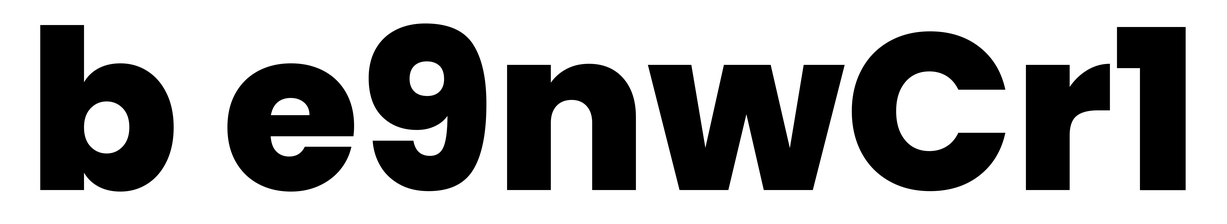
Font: Poppins-ExtraBold